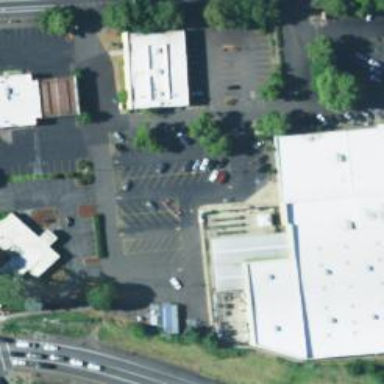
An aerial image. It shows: Parking space is available.